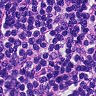
Metastatic tissue present: no